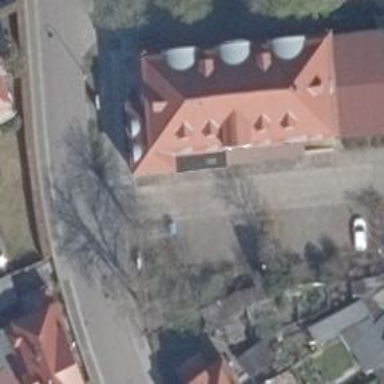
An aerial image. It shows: White service building with hipped roof. The roof is red in color. It is town hall.